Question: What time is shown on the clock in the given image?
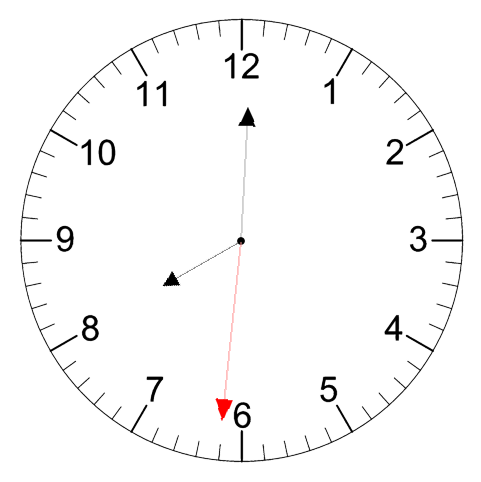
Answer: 08:00:31